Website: slack
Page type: stored-credit-cards
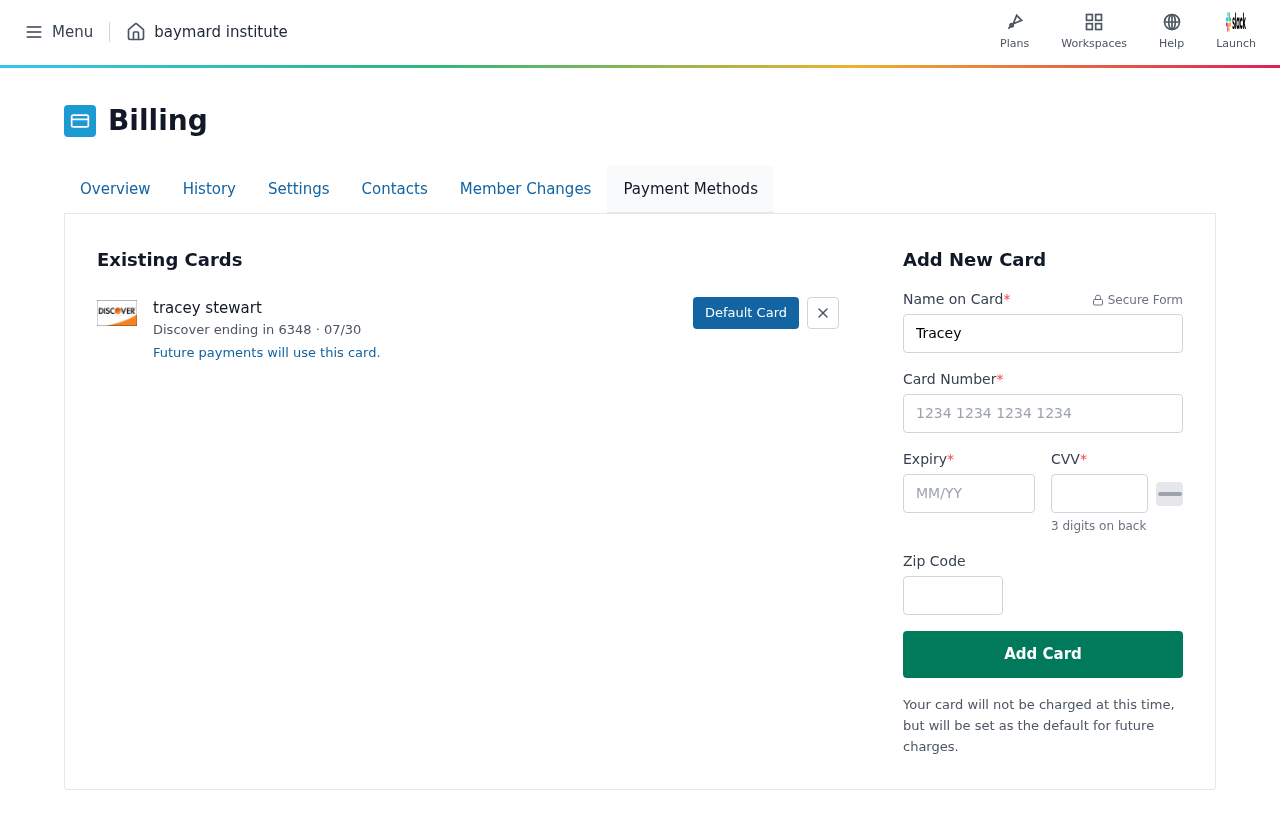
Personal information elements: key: PII_CARD_CVV
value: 709
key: PII_CARD_EXPIRY
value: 07/30
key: PII_CARD_EXPIRY_MONTH
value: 07
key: PII_CARD_EXPIRY_YEAR
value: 30
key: PII_CARD_LAST4
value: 6348
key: PII_CARD_NUMBER
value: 6011 8624 7253 6348
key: PII_CARD_TYPE
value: Discover
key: PII_FULLNAME
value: tracey stewart
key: PII_FULLNAME
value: Tracey Stewart
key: PII_POSTCODE
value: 03641